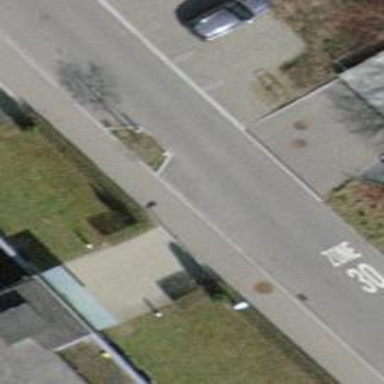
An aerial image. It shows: Traffic calming feature called choker.